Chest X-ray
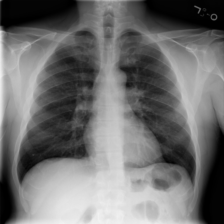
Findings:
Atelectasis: negative
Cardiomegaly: negative
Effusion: negative
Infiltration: negative
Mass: negative
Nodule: negative
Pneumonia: negative
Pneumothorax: negative
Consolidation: negative
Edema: negative
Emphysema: negative
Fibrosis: negative
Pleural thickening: negative
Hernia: negative